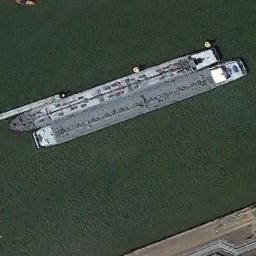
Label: ship